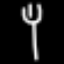
Label: fork